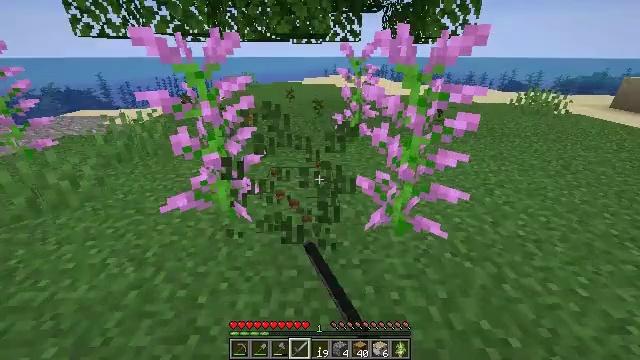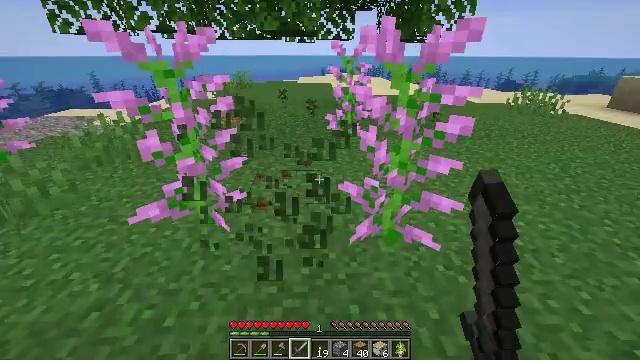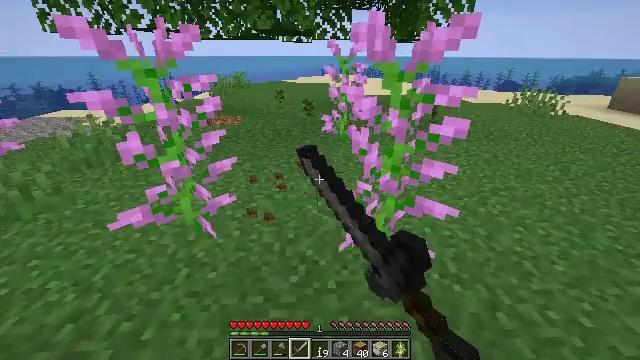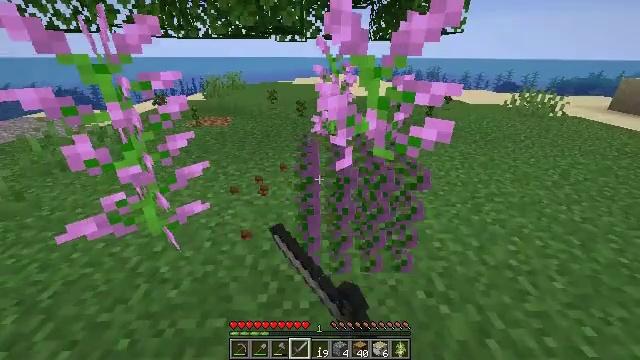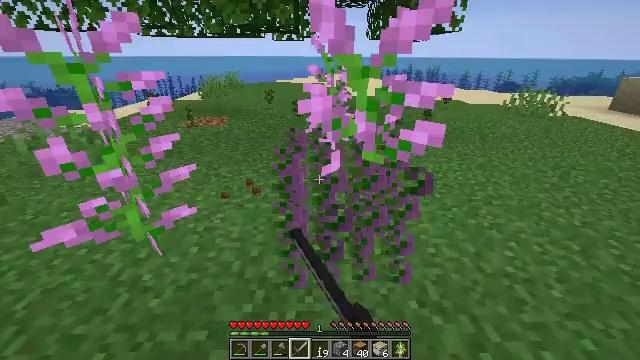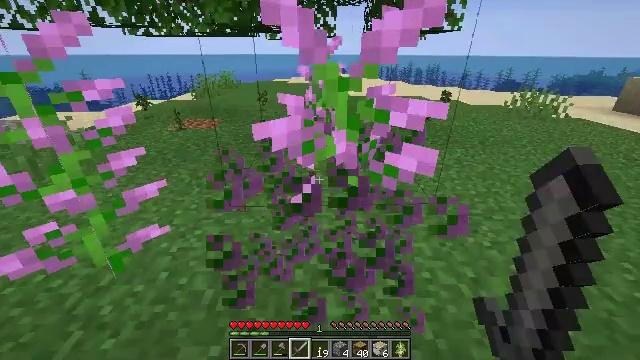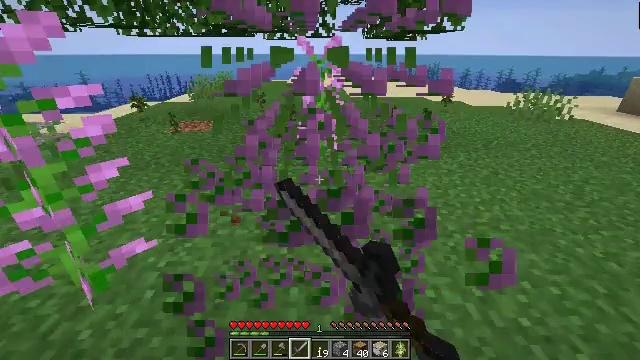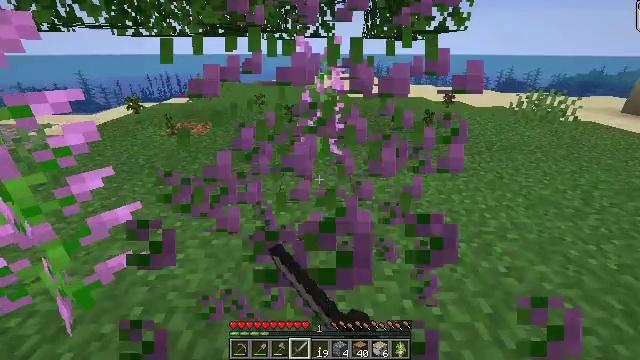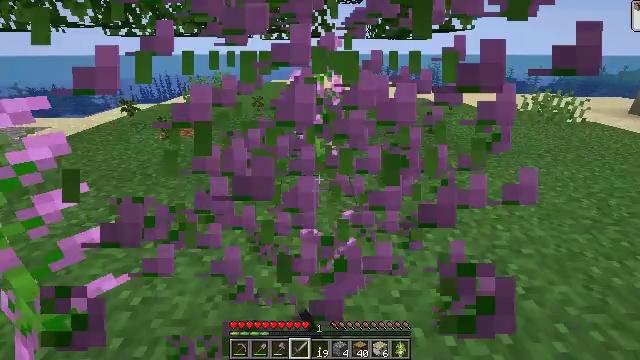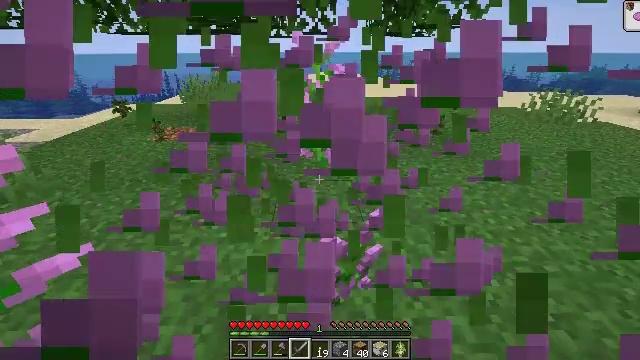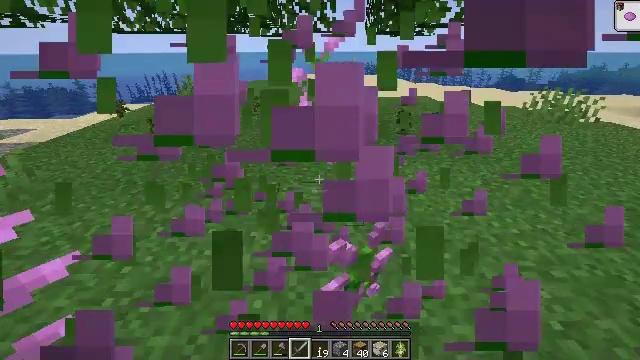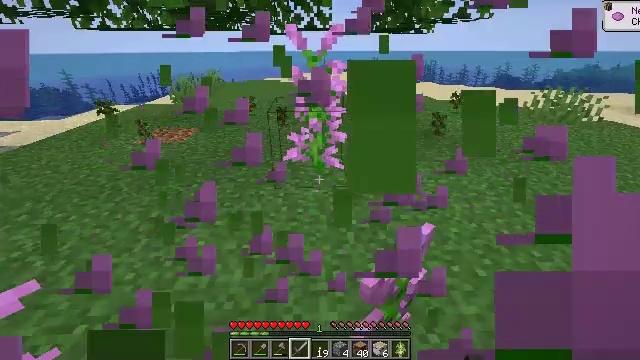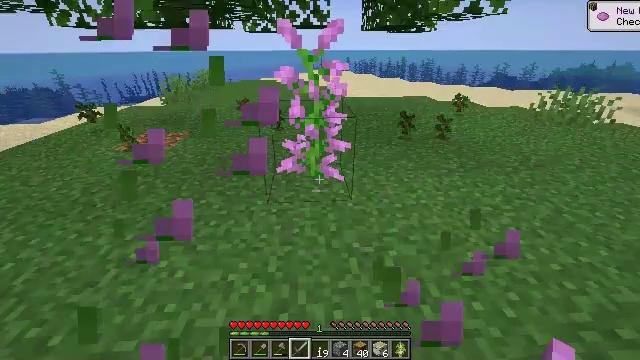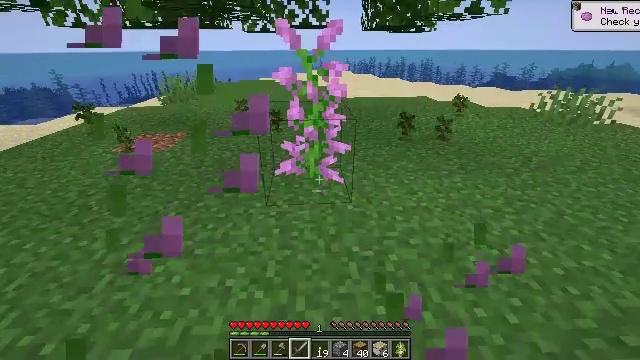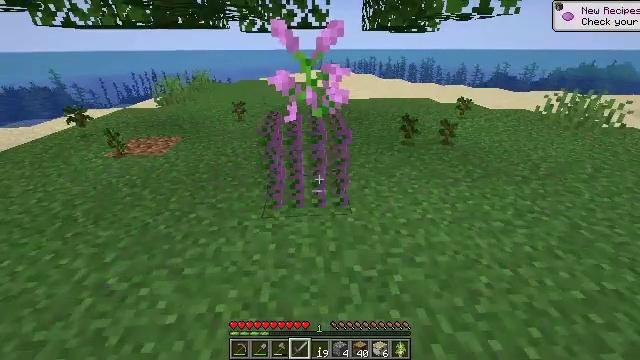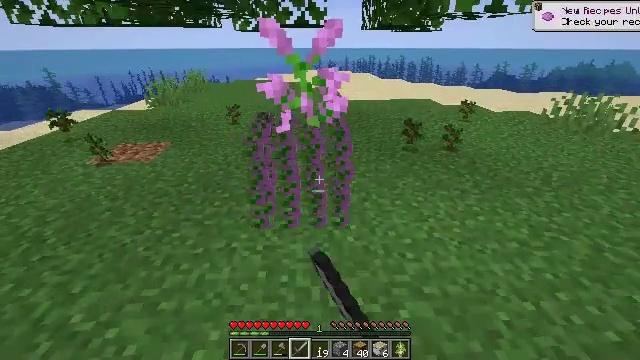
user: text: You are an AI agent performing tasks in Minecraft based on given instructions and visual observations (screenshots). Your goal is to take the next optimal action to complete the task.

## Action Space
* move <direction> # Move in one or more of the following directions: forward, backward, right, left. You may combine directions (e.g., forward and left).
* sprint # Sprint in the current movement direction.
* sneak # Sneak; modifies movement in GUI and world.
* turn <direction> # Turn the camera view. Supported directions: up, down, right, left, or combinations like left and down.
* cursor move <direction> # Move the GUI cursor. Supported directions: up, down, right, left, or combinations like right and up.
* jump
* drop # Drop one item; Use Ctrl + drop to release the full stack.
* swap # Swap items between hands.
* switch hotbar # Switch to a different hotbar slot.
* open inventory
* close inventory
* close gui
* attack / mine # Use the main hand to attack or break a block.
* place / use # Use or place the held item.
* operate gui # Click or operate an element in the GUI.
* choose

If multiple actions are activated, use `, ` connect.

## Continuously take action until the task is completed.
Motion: motion action
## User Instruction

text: Collect lilac by left-clicking.
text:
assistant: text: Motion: move forward and move right, attack / mine
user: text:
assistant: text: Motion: move forward and move right, attack / mine
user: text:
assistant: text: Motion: move forward and move right, attack / mine
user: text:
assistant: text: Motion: move forward and move right, attack / mine
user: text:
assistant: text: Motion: move forward, attack / mine
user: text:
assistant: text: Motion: move forward, attack / mine
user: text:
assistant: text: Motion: move forward
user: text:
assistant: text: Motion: move forward
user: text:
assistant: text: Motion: move forward
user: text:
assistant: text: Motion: move forward
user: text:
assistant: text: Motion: move forward
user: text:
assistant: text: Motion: move forward
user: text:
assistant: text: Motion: move forward
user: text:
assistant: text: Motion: move forward, attack / mine
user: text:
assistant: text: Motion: move forward, attack / mine
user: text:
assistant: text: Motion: move forward, attack / mine
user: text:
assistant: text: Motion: move forward and move right, turn right, attack / mine
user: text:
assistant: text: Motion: move forward and move right, turn right, attack / mine
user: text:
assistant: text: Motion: attack / mine